Interaction volume radius: 5 \u00c5
Interaction volume height: 20 \u00c5
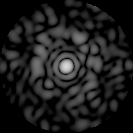
Disorder parameter: 0.832